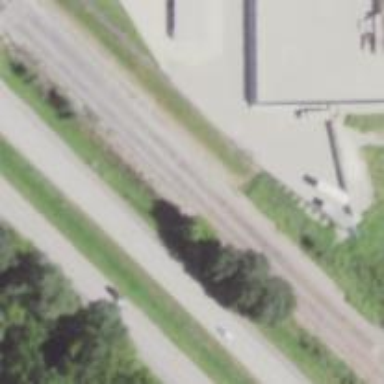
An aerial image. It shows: Abandoned railway.